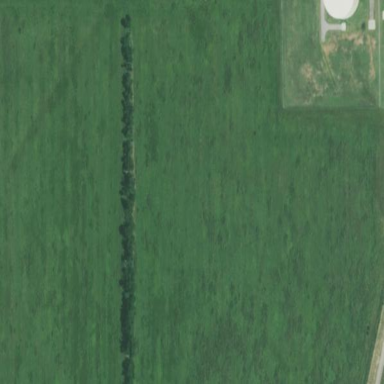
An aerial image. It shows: Beautiful meadow.